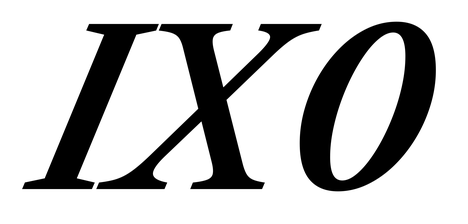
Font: LibreCaslonText-Italic_SemiBold_Italic